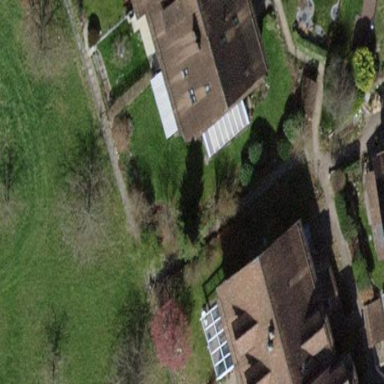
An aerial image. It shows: Residential building.